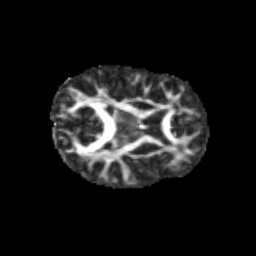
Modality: FA
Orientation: axial
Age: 11
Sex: female
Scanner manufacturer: siemens
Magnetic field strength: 3 T
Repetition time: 3.8 s
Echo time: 0.07 s